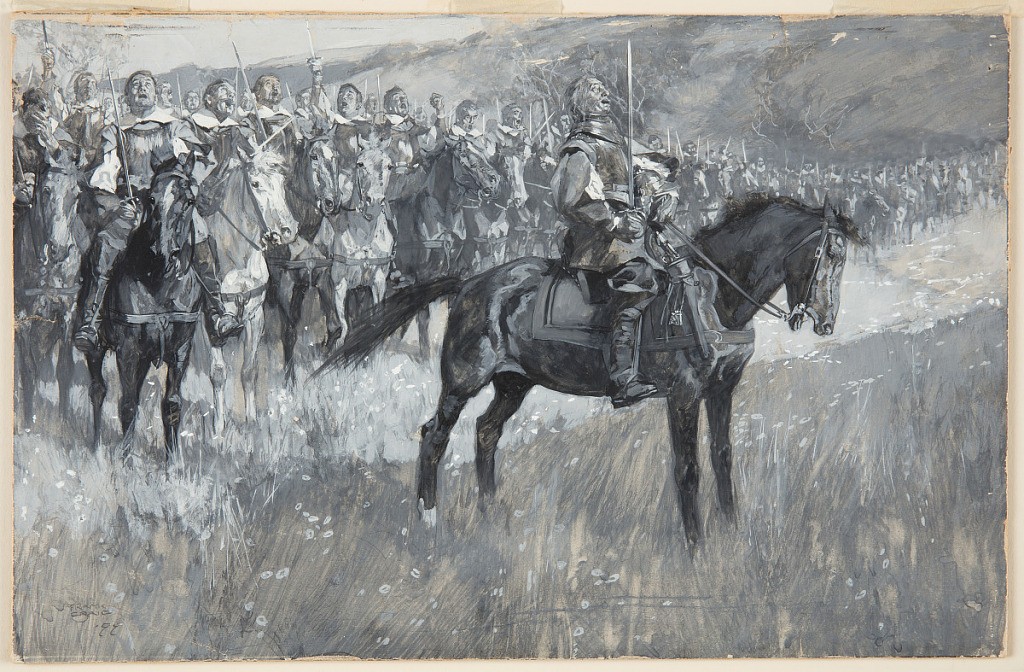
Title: Cromwell and His Men Singing the 117th Psalm at the Battle of Dunbar
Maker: Frank Craig, English, 1874–1918
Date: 1899
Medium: Brush with black, grey, and white gouache, graphite on illustration board
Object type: Drawing
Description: Cromwell, dressed in armor but bare-headed, is seen on horseback, his cavalry troops lined up behind him.